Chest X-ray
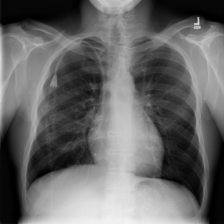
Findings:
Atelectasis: negative
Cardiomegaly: negative
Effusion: negative
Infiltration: negative
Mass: negative
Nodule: negative
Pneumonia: negative
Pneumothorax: negative
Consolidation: negative
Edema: negative
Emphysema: negative
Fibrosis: negative
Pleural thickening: negative
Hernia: negative